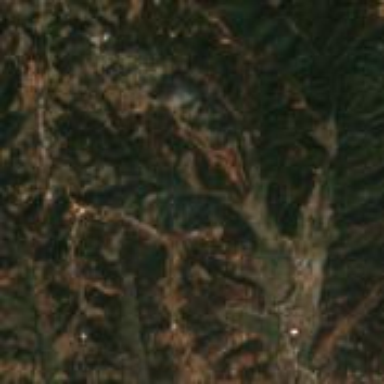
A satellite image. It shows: Forest area.